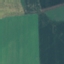
Land use / land cover: AnnualCrop